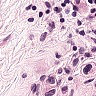
Metastatic tissue present: yes